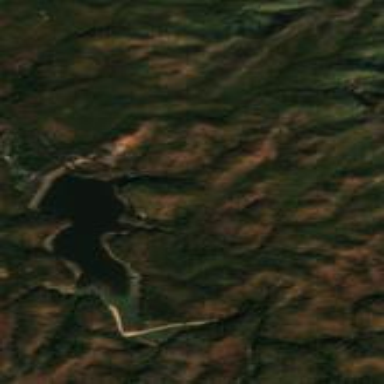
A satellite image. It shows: Reservoir surrounded by water.